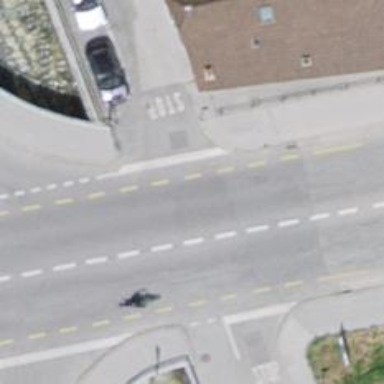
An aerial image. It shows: Primary highway with asphalt surface and designated cycle lane.